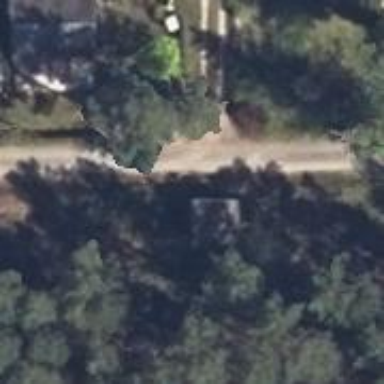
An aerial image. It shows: Residential road with concrete lanes.